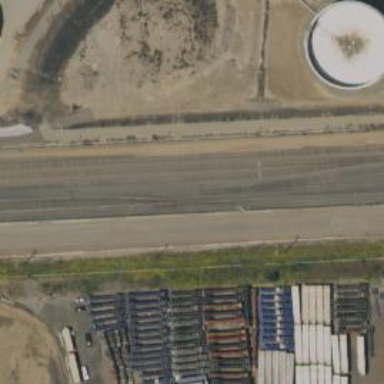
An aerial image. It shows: Railway siding with rails.